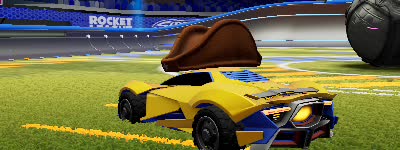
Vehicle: werewolf